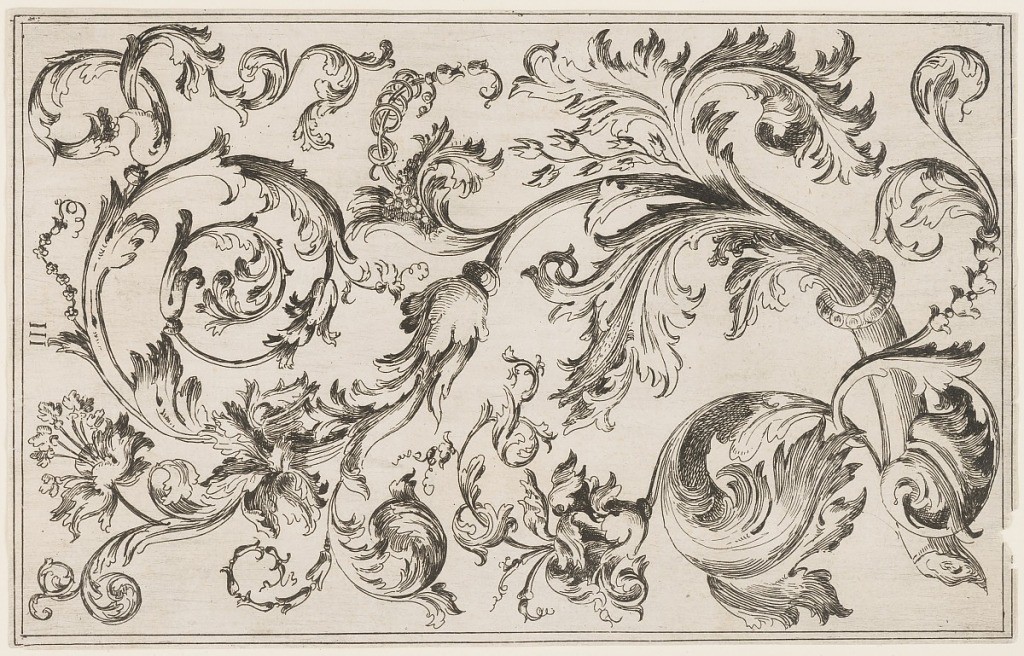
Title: Leaf for an ornament suite of arabesques
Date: ca. 1730
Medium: Black ink on paper
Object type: Print
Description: Design for ornamental leaf arabesques